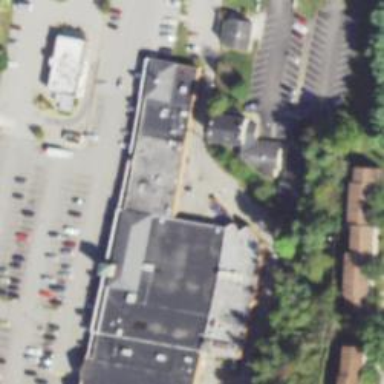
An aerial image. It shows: Post office.